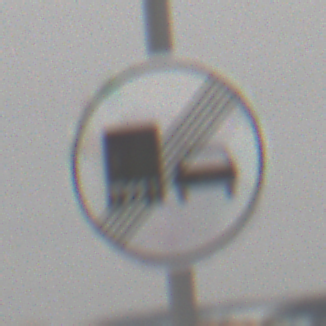
Verkehrszeichen: EndeUeberholverbotKraftfahrzeuge
Umgebung: Outdoor, Nature
Tageszeit: MorningAfternoon
Wetter: Overcast
Licht: Natural
Jahreszeit: Winter
Kontrast: LowContrast